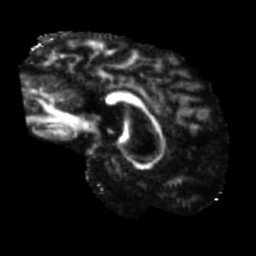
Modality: FA
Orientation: sagittal
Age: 56
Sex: male
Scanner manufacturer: siemens
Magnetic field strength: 3 T
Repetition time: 5.47 s
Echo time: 0.0854 s